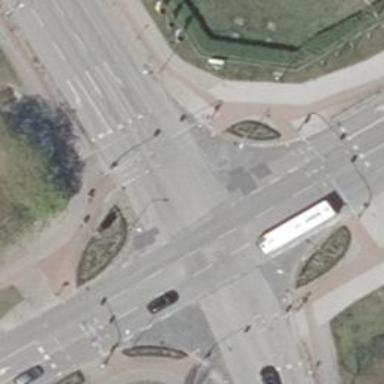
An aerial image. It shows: Tertiary road with asphalt surface and cycle track.